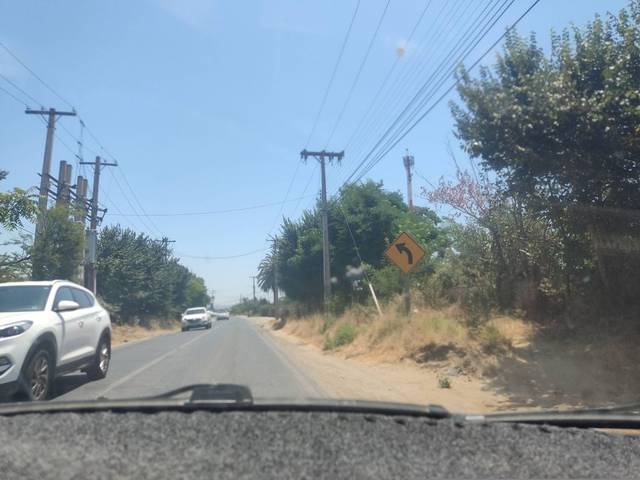
Region: Chile
Coordinates: -33.006, -71.243